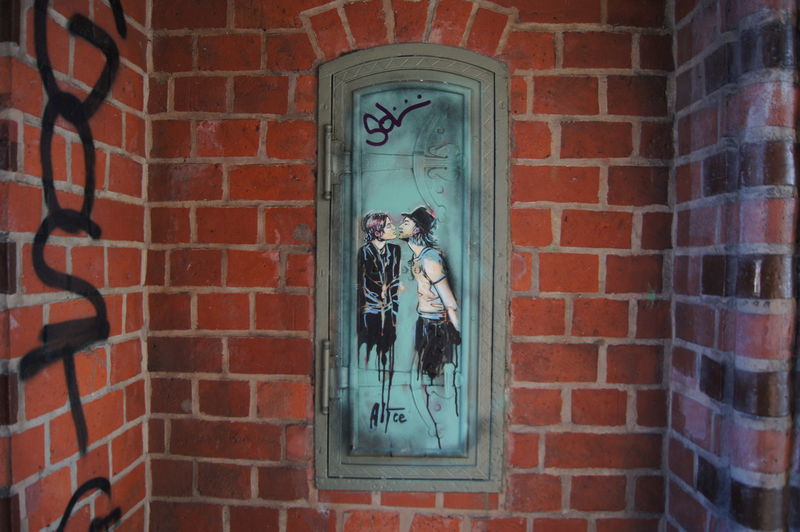
Titel: Kiss
Künstler: Alice
Standort: Berlin
Schlagwörter: blau, mann, weiß, menschen, frau, hut, männer, schwarz, tür, zeichnung, wand, schrift, kuss, mauer, grafik, backstein, fensterladen, ziegelsteine, backsteinmauer, alice, objekt, verlauf, shirt, couple, porte, graffiti, stencil, collage, sol, grafitti, street art, graffitti, embrasse, brique, gost, tag, bisou, colage